Question:
<URL>
my first attempt so I could get the result in Mainwindow.cpp but it could be //incorrect
'''
void Dialog::on_buttonBox_accepted()
{
Cities.clear();
for(int row = 0; row<ui->tableWidget->rowCount(); row++)
{
cities s(get_city(row),get_time(row,3),get_time(row,4));
Cities.push_back(s);
}
}
// my attempt to make another button but I could not get a result in
//Mainwindow.cpp but could check correctly
void Dialog::on_pushButton_clicked()
{
if(cities_is_filled())
{
Cities.clear();
for(int row = 0; row<ui->tableWidget->rowCount(); row++)
{
cities s(get_city(row),get_time(row,3),get_time(row,4));
Cities.push_back(s);
}
}
}
//GET RESULT
void MainWindow::on_actionAdd_train_triggered()
{
Dialog e;
if(e.exec())
{
for(auto City: e.Cities)
{
ui->textBrowser->append(City.city_+ " " + City.depart_+ " "
+City.leave_);
}
}
}
'''
If the table cell is empty when I press OK, the dialog closes - but I would like it to close. How can I implement this?
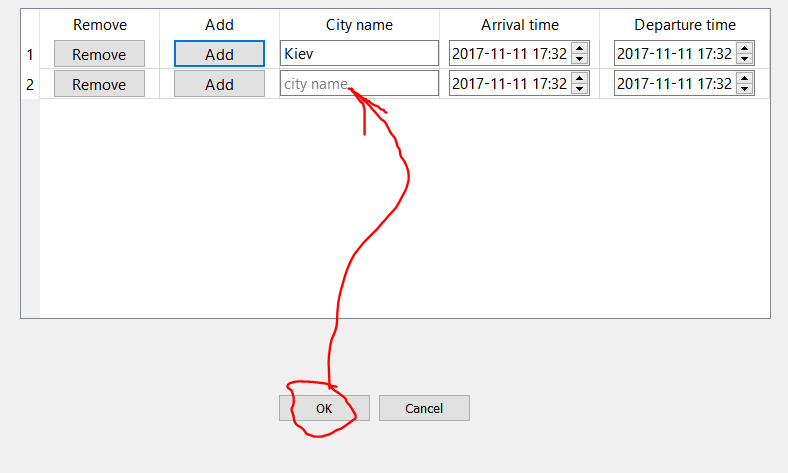
Answer: Press right click mouse on your 'buttonBox' then select 'Go To Slot...' then choose 'accepted()' slot.
<URL>
<URL>
Now add your condition to the accepted function:
'''
void MainWindow::on_buttonBox_accepted()
{
if(ui->tableWidget->item(1,2)->text() != "") // for example
{
}
else
{
qApp->exit();
}
}
'''
<URL>